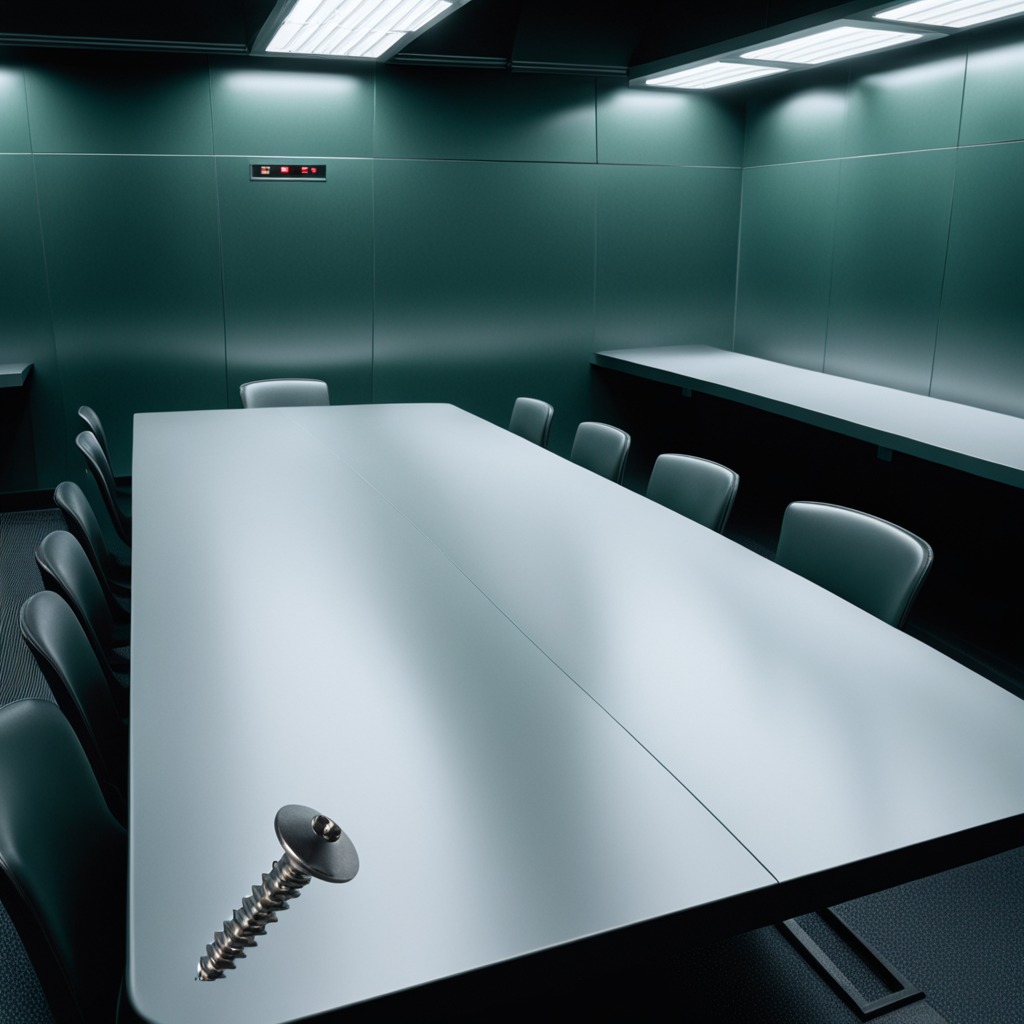
A metal screw is lying on a clean empty table in a railway signal maintenance room lit by harsh overhead fluorescents photorealistic surface textures crisp shadows high dynamic range